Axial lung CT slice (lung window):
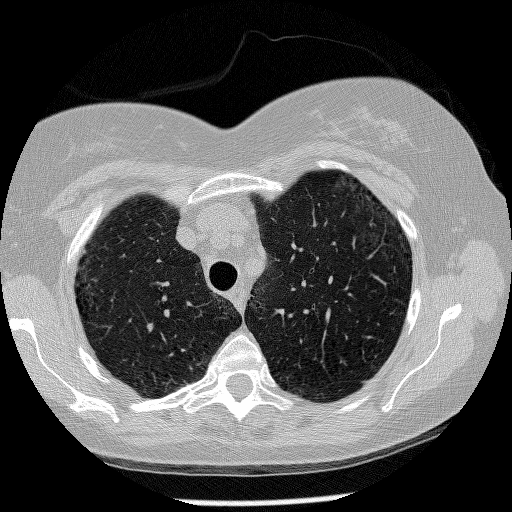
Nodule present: no